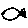
Label: fish